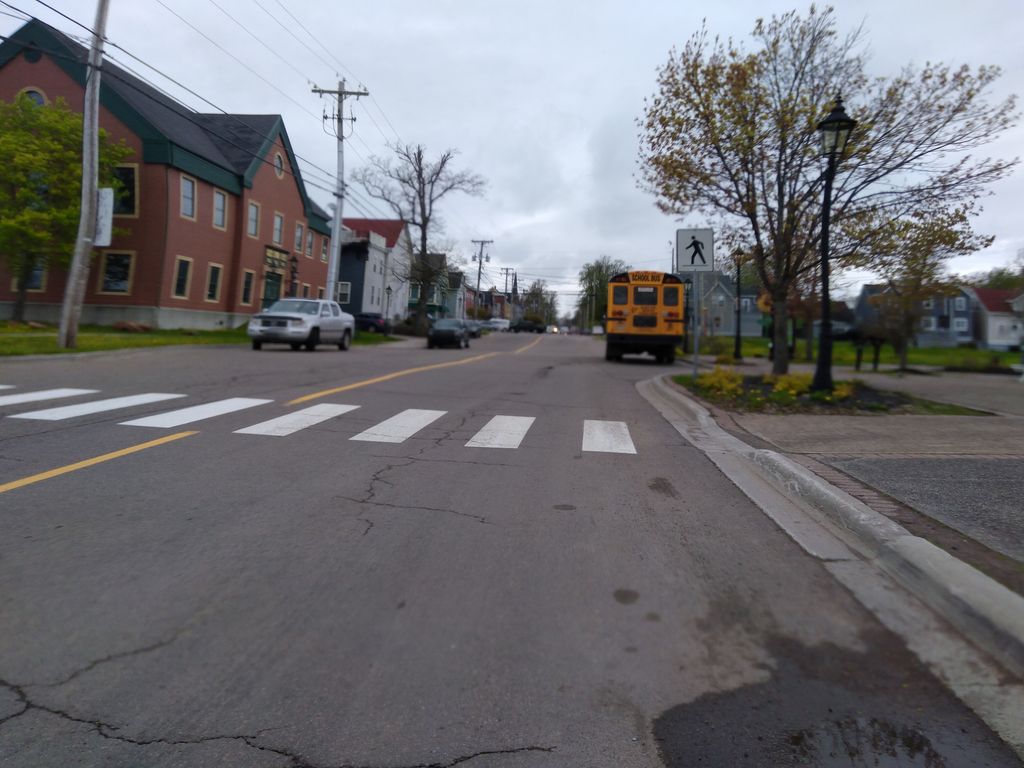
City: charlottetown